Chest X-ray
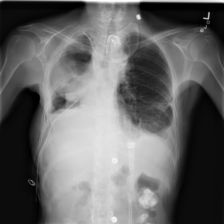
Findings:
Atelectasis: negative
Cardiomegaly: negative
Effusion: positive
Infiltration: negative
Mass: negative
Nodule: negative
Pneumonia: negative
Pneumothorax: negative
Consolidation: negative
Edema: negative
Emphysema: negative
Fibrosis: negative
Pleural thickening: negative
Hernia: negative